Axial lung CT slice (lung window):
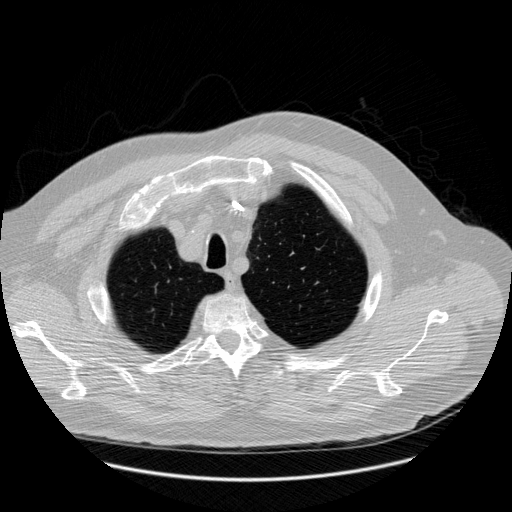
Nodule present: no